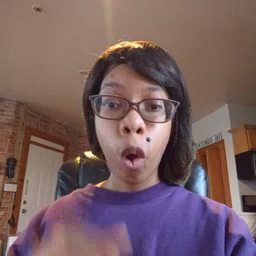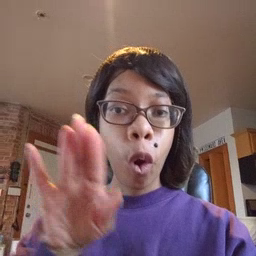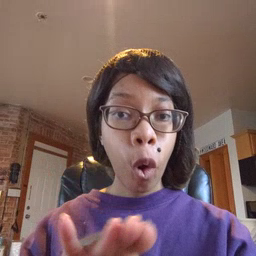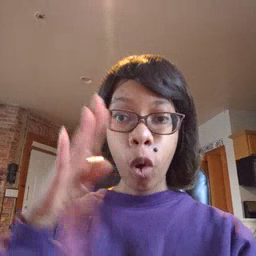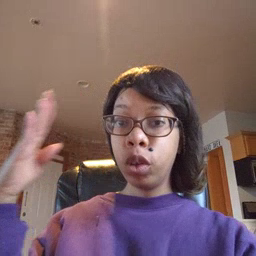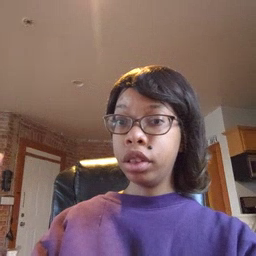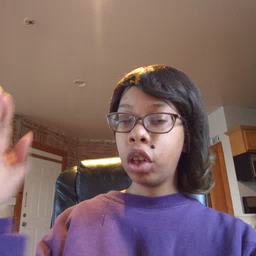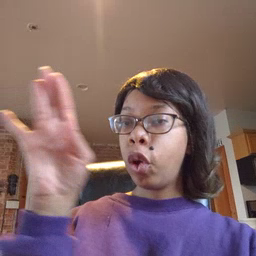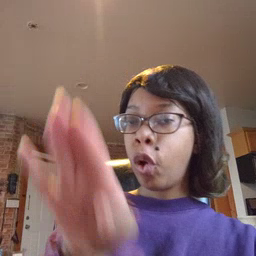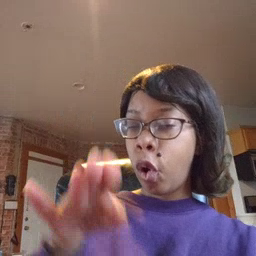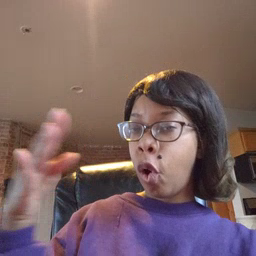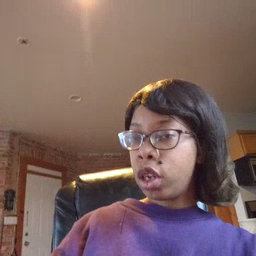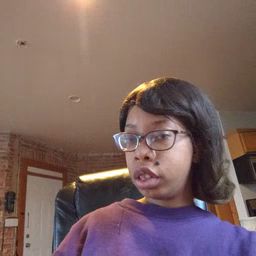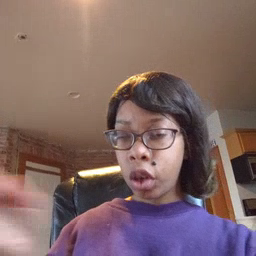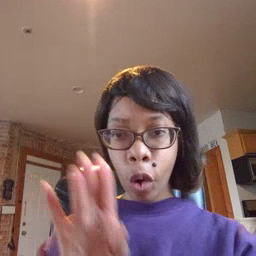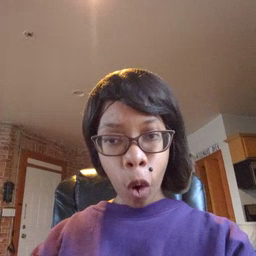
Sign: open